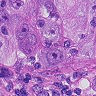
Metastatic tissue present: yes